Interaction volume radius: 10 \u00c5
Interaction volume height: 40 \u00c5
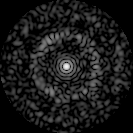
Disorder parameter: 0.8352